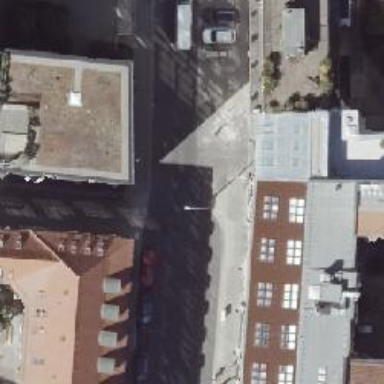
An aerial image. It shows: Footway that passes through building tunnel.